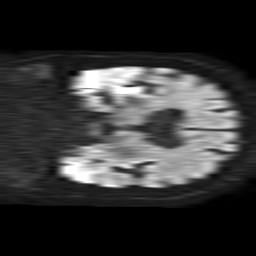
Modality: TRACE
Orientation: coronal
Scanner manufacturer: philips
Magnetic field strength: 1.5 T
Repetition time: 4.6 s
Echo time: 0.08631 s